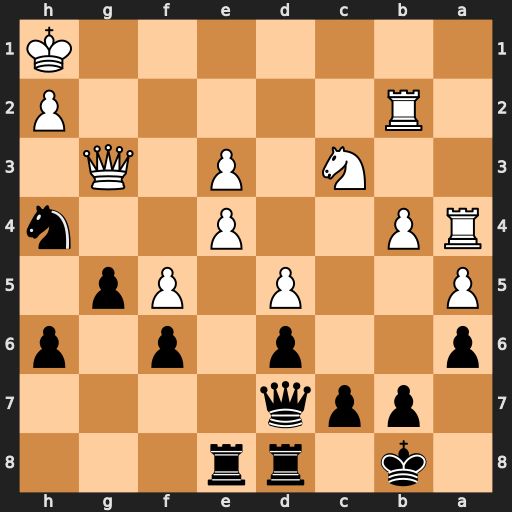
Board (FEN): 1k1rr3/1ppq4/p2p1p1p/P2P1Pp1/RP2P2n/2N1P1Q1/1R5P/7K
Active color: b
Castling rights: -
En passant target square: -
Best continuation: Rxe4